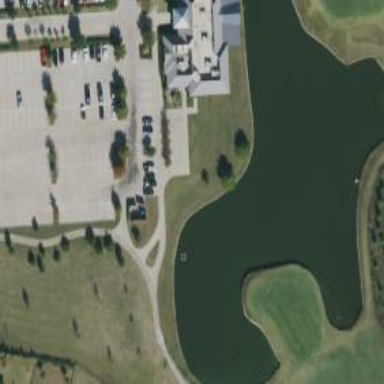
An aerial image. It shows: Path for golf carts.